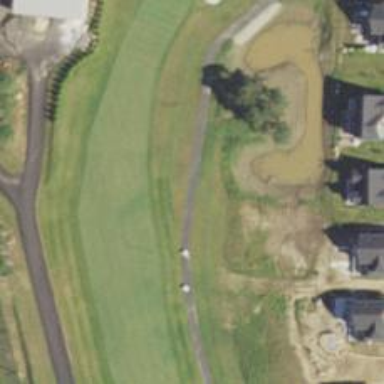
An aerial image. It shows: View of golf hole.